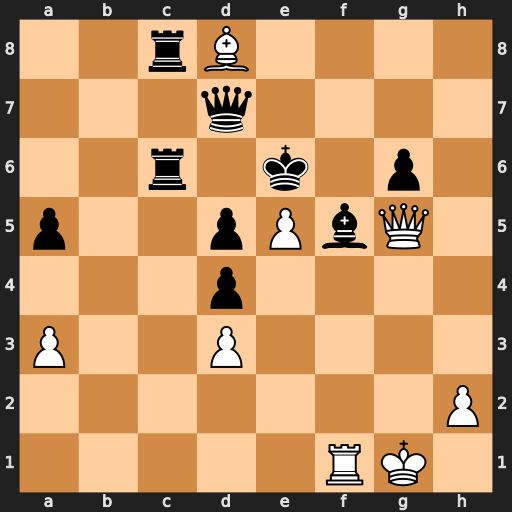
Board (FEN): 2rB4/3q4/2r1k1p1/p2pPbQ1/3p4/P2P4/7P/5RK1
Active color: w
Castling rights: -
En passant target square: -
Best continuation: Qf6#